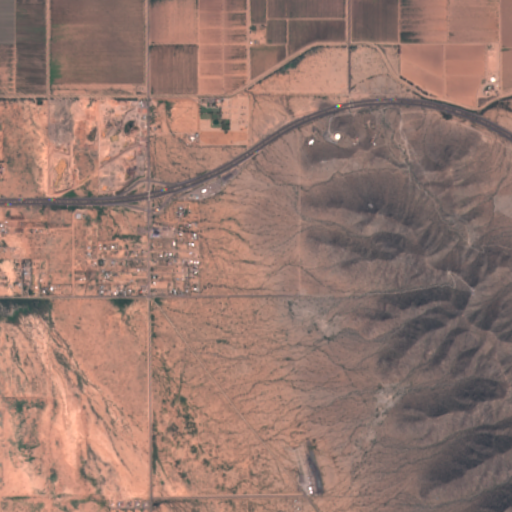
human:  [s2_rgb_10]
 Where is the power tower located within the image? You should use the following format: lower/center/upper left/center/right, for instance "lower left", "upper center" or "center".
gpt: The power tower is located in the upper of the image.
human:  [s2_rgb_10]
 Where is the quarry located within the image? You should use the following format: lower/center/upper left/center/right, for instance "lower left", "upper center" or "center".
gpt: The quarry is located in the upper left of the image.
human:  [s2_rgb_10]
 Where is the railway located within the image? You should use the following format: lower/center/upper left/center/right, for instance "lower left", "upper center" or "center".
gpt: The railway is located in the upper of the image.
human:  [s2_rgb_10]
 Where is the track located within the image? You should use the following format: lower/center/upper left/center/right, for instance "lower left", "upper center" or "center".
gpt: There is no track in the image.